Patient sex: F
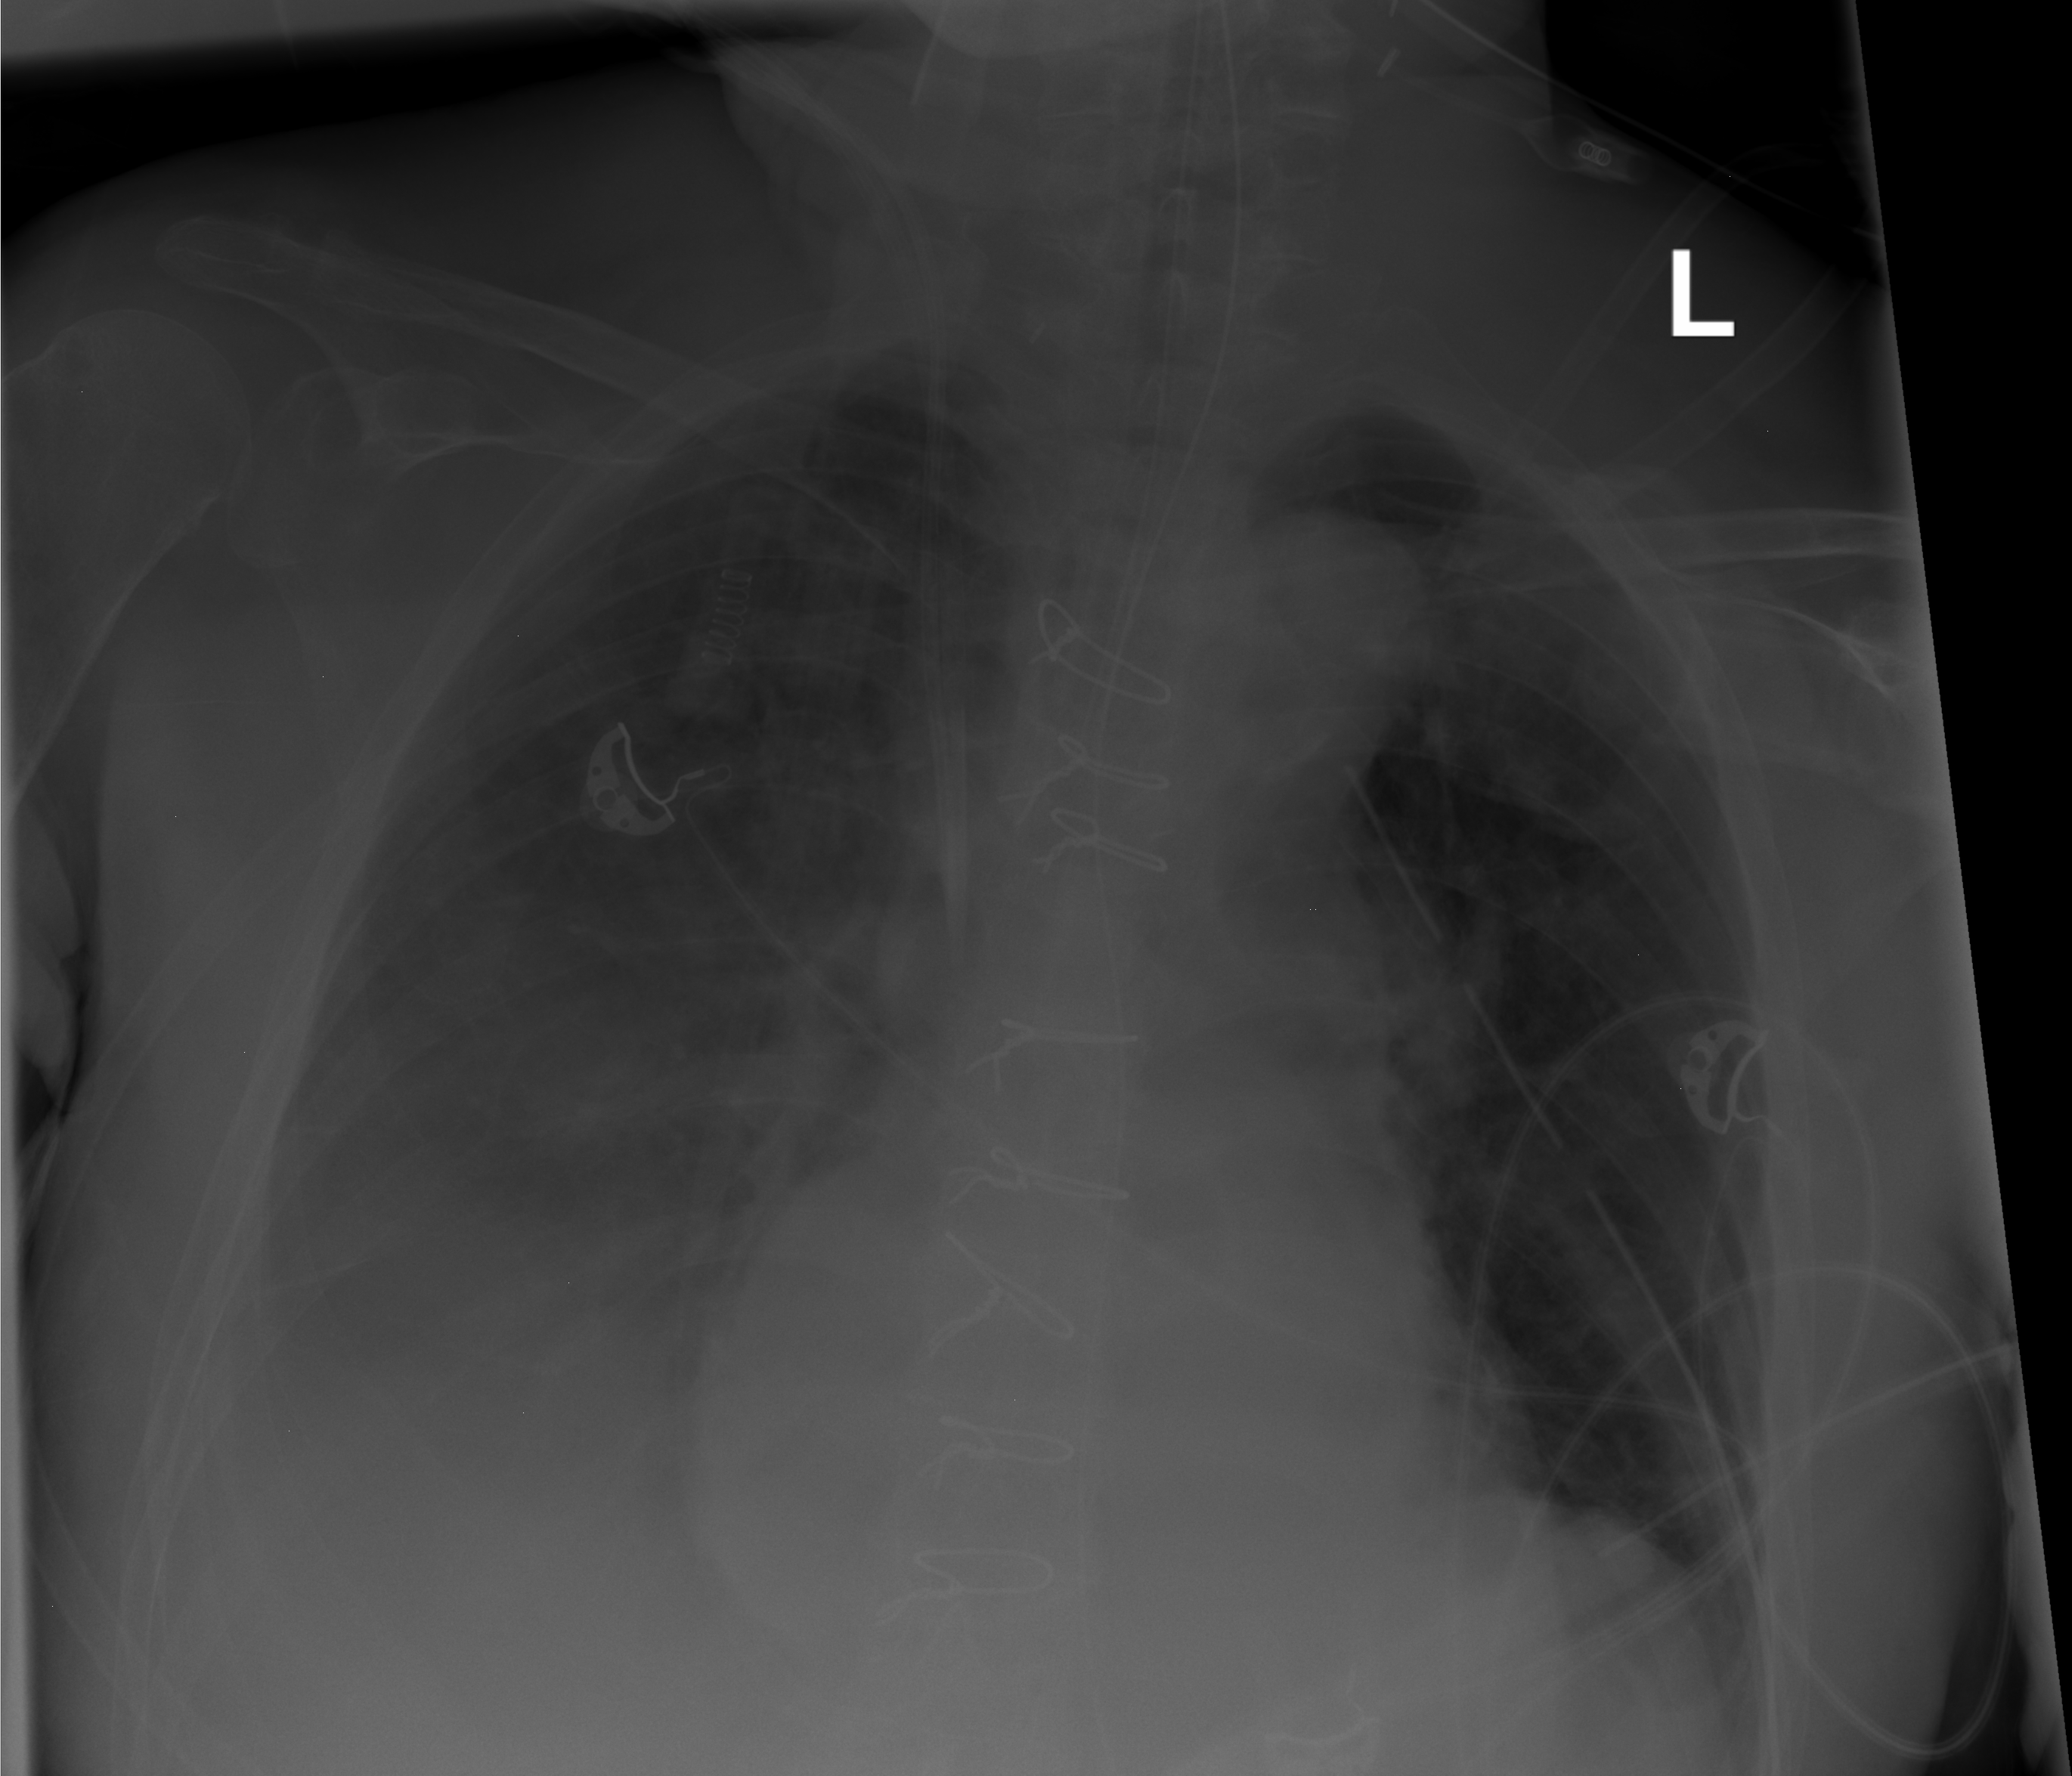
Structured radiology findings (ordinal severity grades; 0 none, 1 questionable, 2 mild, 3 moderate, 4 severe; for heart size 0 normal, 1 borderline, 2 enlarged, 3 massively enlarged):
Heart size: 2
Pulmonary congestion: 2
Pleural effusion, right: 3
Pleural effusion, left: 0
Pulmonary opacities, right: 0
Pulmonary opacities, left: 0
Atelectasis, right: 2
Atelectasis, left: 0